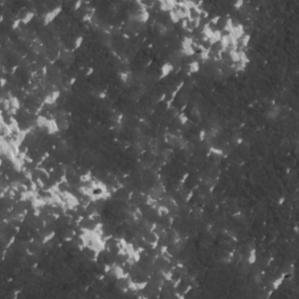
Label: frost